Question:
This is what I Tried, but the borders are not equal.
'''
.foo{
width: 100%;
height: 100%;
background: #999;
padding-left: 2%;
padding-top: 2%;
}
img{
width: 47%;
margin-top: 0;
margin-bottom: 2%;
margin-right: 2%;
padding: 0;
}
'''
and the html:
'''
<div class="foo">
<img src="http://s29.postimg.org/z632s2x1z/shark.jpg" alt="">
<img src="http://s29.postimg.org/z632s2x1z/shark.jpg" alt="">
<img src="http://s29.postimg.org/z632s2x1z/shark.jpg" alt="">
<img src="http://s29.postimg.org/z632s2x1z/shark.jpg" alt="">
</div>
'''
<URL>
or maybe my approach is bad
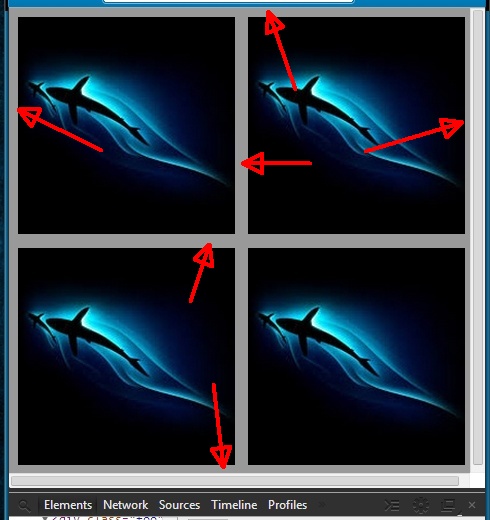
Answer: <URL>
'''
body {
margin: 0;
padding: 0;
}
.foo {
width: 100%;
height: 100%;
background: #999;
box-sizing: border-box;
padding: .5%;
}
img {
width: 50%;
float: left;
padding: .5%;
box-sizing: border-box;
}
.clear {
clear: both
}
'''
'''
<div class="foo">
<img src="http://s29.postimg.org/z632s2x1z/shark.jpg" alt="">
<img src="http://s29.postimg.org/z632s2x1z/shark.jpg" alt="">
<img src="http://s29.postimg.org/z632s2x1z/shark.jpg" alt="">
<img src="http://s29.postimg.org/z632s2x1z/shark.jpg" alt="">
<div class="clear"></div>
</div>
'''